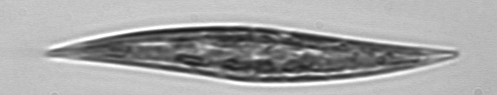
Label: Pleurosigma